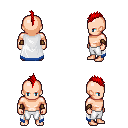
a pixel art fantasy rpg character, male body template, human, light skin, white trimmed cape, white pants, red mohawk hairstyle, cloth bracers, four views (front, back, left, right), 2x2 character sprite sheet, small pixel art, hard edges, no anti-aliasing